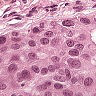
Metastatic tissue present: yes